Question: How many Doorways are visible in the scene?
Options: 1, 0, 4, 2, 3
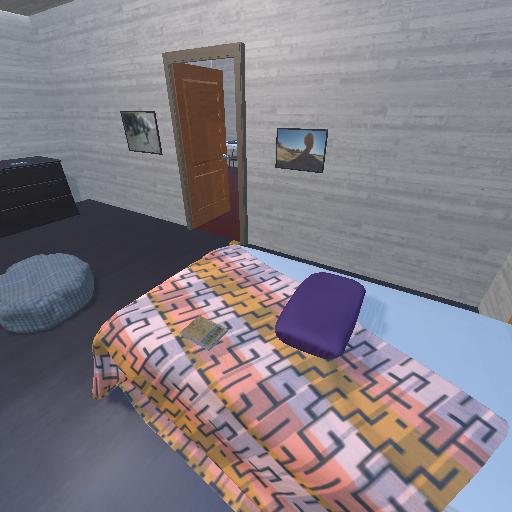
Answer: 1